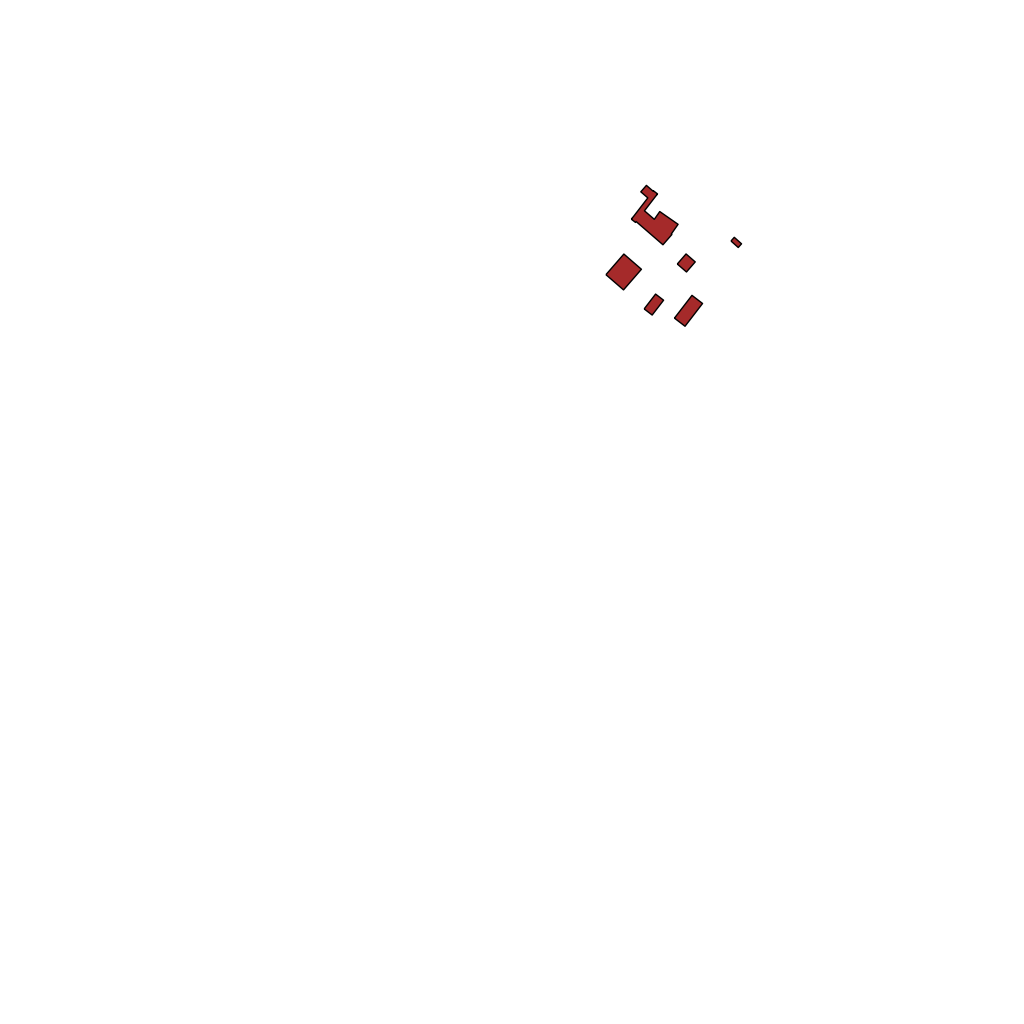
Tags: overhead vector_map, agriculture, industrial, residential, individual_rise, density_1, Facility, 1.0 km²